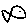
Label: fish